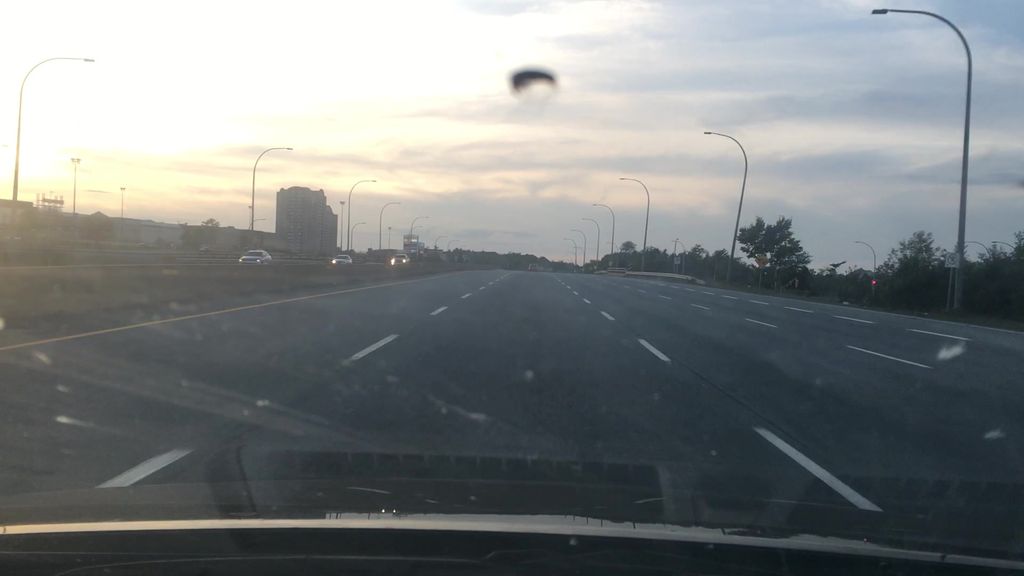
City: halifax